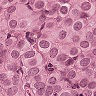
Metastatic tissue present: yes